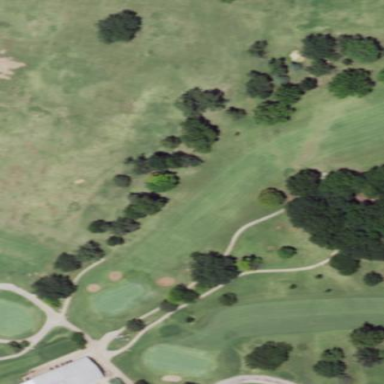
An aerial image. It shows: Grassy area designated for driving range golf.